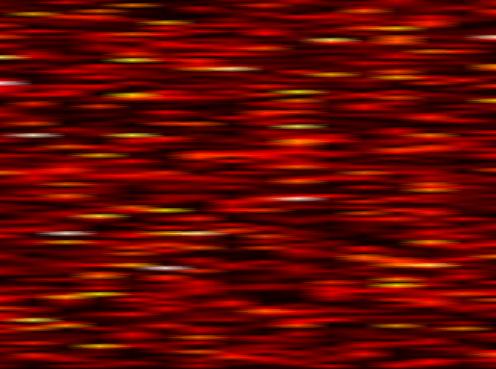
Label: FOFDM